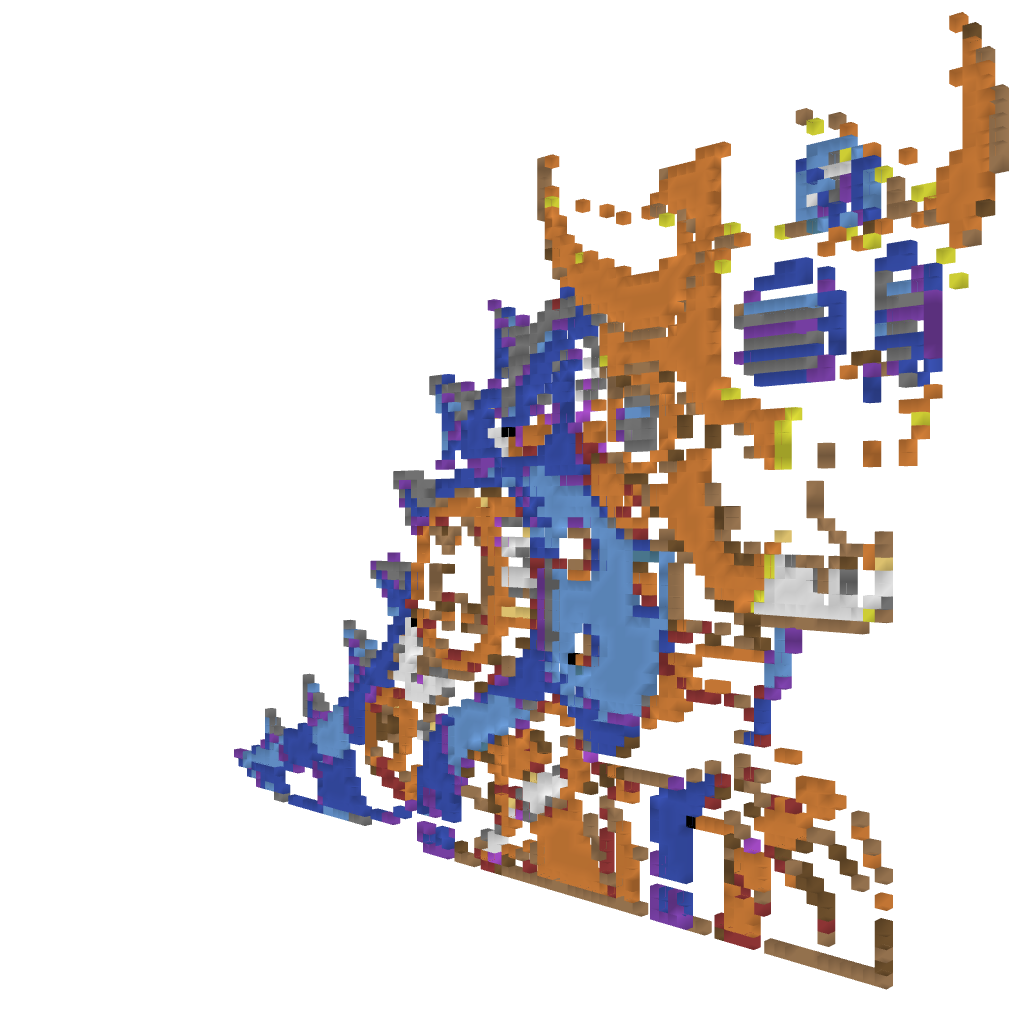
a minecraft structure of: Wily Machine #9 Small Version (ErnieCIII) bad low quality